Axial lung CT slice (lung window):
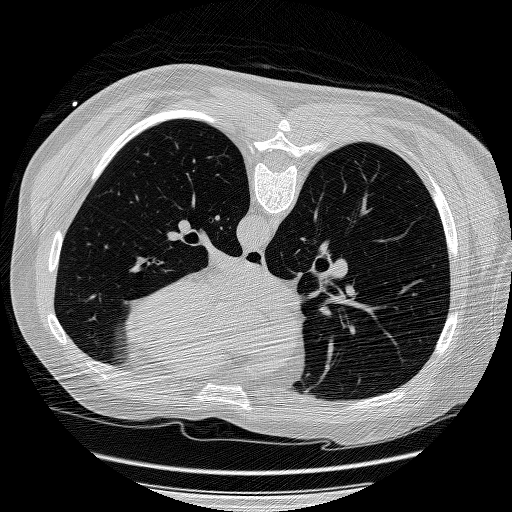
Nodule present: no